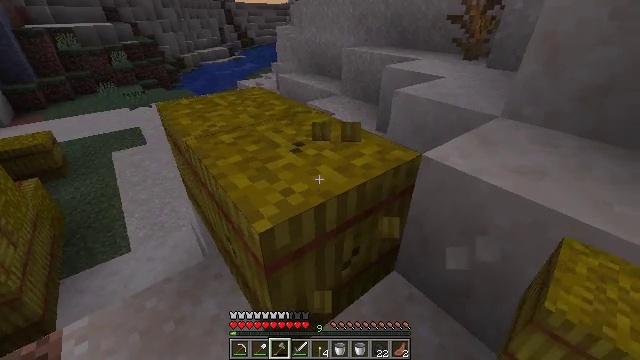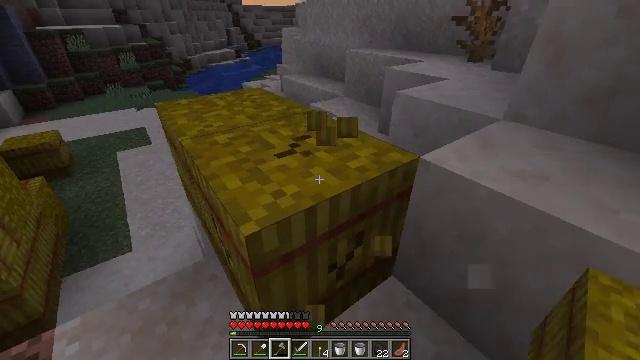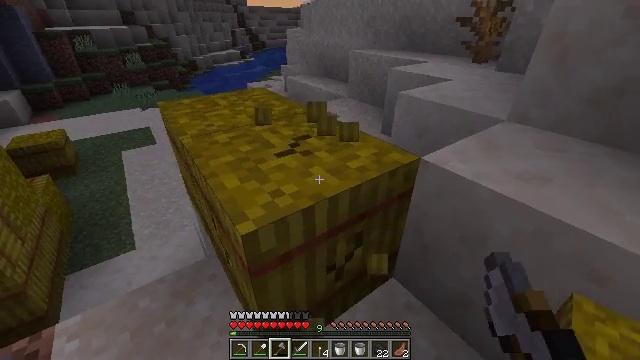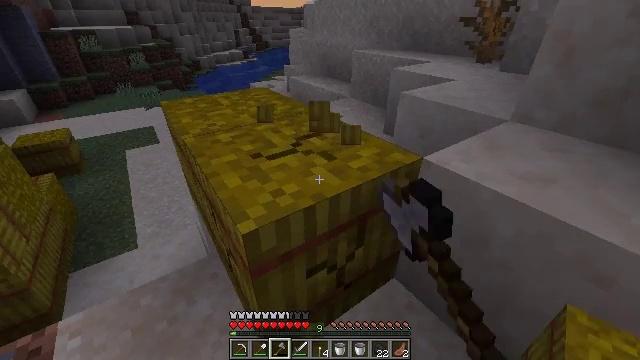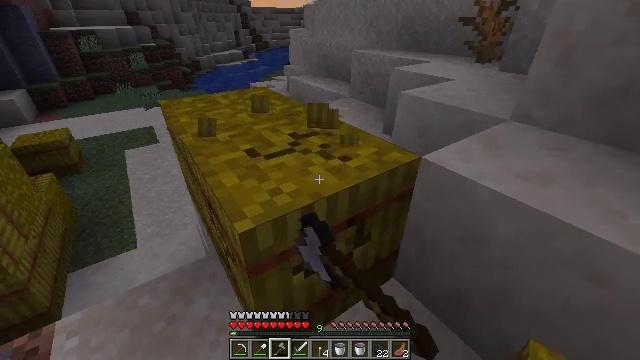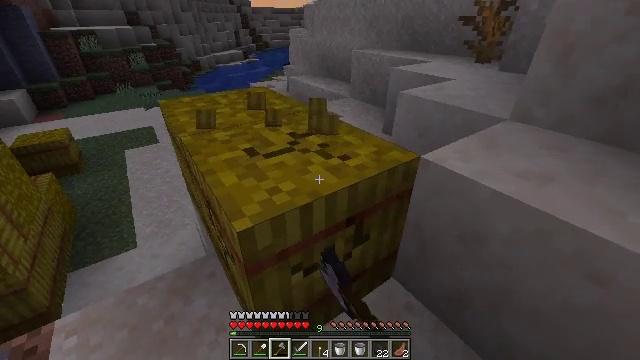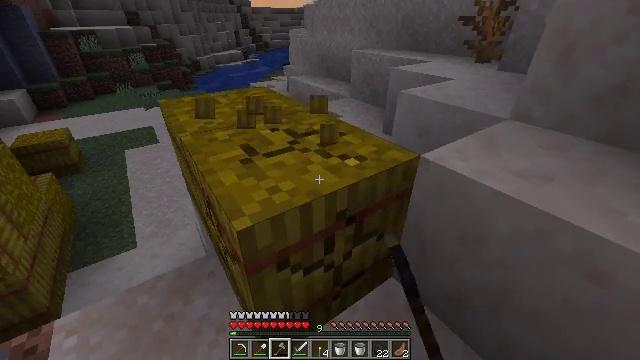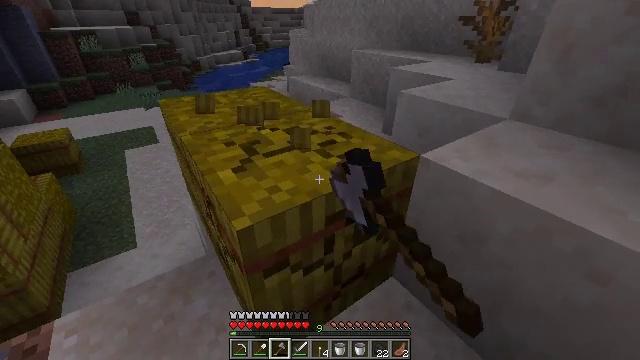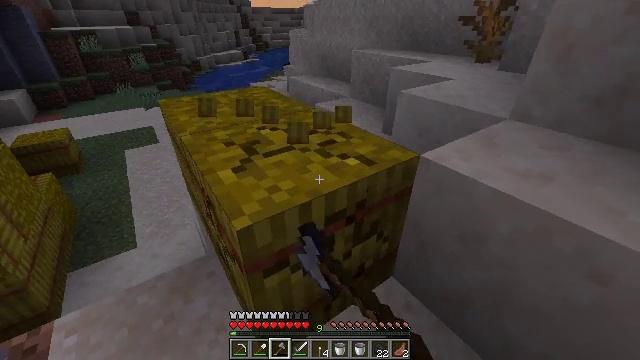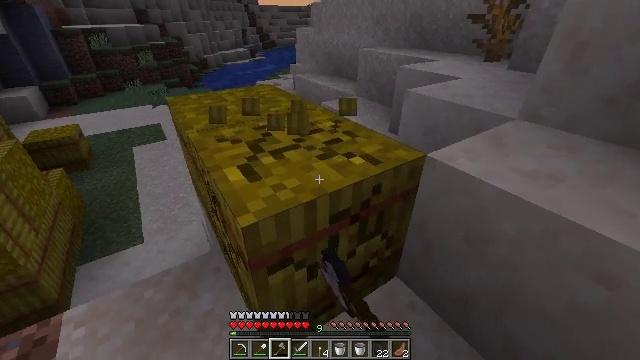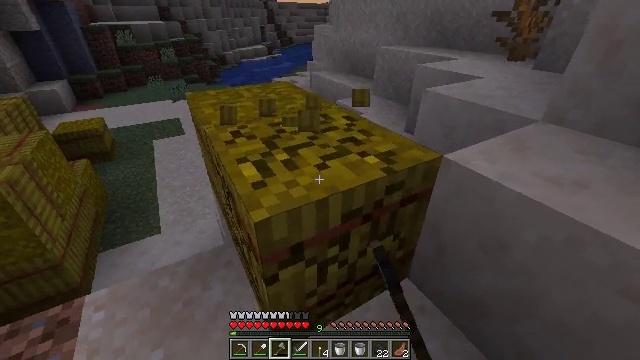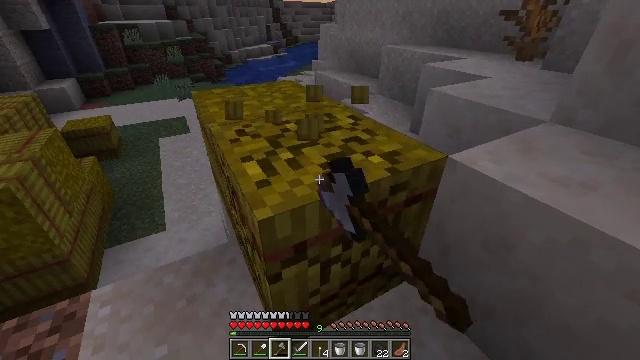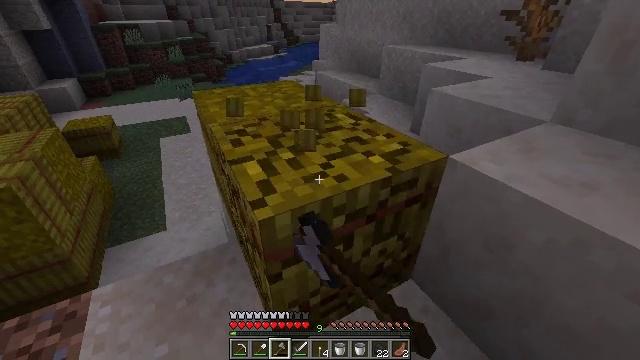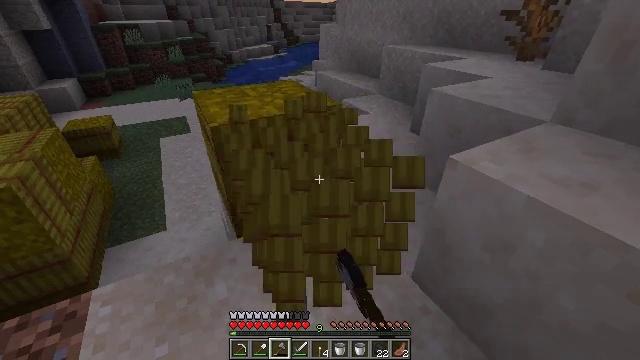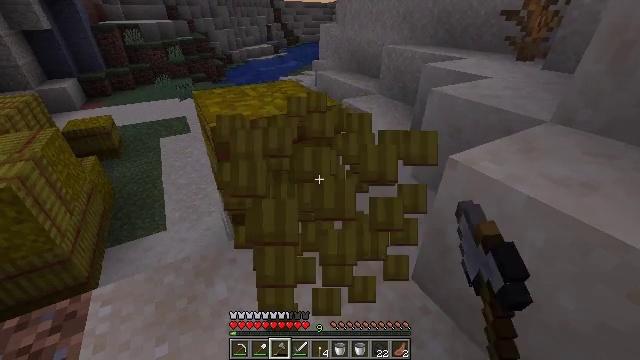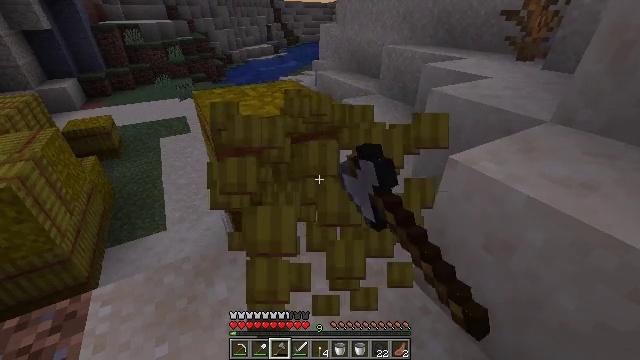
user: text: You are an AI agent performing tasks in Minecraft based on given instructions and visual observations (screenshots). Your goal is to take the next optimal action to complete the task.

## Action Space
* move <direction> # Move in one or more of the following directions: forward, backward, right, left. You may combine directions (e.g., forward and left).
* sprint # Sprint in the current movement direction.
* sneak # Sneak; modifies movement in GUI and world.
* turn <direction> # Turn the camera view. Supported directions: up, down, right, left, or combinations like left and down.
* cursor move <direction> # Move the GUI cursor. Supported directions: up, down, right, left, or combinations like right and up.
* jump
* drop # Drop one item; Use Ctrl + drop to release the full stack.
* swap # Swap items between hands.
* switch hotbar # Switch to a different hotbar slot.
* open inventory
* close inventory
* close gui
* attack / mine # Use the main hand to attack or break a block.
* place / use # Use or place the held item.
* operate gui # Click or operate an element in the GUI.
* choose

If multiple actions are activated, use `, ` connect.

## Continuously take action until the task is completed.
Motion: motion action
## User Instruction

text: Gather hay blocks from the farm.
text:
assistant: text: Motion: turn left, attack / mine
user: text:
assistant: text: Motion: attack / mine
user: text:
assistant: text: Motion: attack / mine
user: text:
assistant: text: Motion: attack / mine
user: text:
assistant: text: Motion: attack / mine
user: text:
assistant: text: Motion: attack / mine
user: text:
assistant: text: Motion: attack / mine
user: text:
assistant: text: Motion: attack / mine
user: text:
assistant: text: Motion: turn left, attack / mine
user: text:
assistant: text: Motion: turn left, attack / mine
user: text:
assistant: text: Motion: turn left, attack / mine
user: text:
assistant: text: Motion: attack / mine
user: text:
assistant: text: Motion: attack / mine
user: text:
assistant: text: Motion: attack / mine
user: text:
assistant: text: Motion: attack / mine
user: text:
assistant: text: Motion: attack / mine
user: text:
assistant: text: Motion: attack / mine
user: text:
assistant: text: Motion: attack / mine
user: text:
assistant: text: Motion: move forward, attack / mine
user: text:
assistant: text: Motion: move forward, turn left, attack / mine
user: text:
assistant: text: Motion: move forward, turn left, attack / mine
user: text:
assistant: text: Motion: move forward, turn left and up, attack / mine
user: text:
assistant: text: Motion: move forward, turn left, attack / mine
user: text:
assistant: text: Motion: move forward, attack / mine
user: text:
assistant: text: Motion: attack / mine
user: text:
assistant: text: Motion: attack / mine
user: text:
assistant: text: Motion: attack / mine
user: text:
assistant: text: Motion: attack / mine
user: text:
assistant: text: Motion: attack / mine
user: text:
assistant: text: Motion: turn left, attack / mine